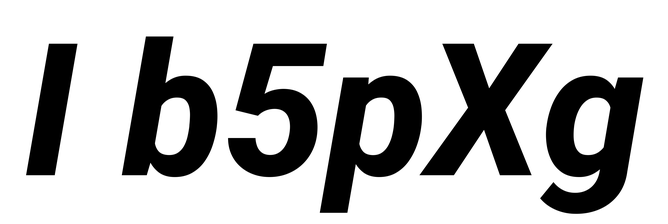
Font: Roboto-Italic_ExtraBold_Italic